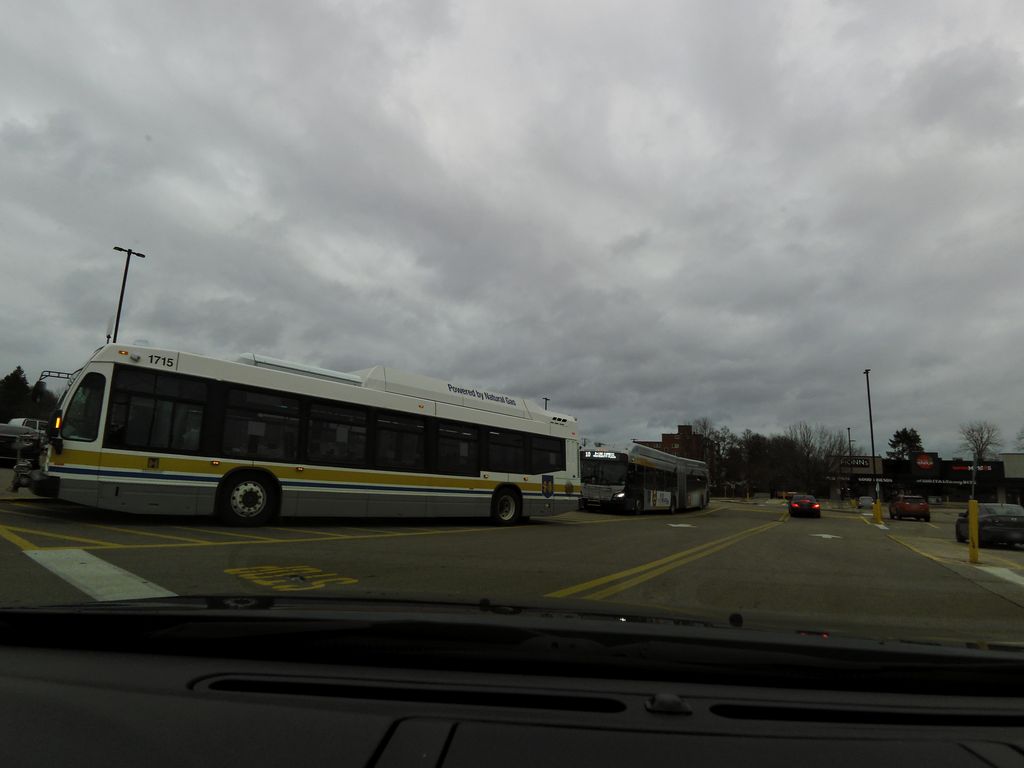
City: hamilton